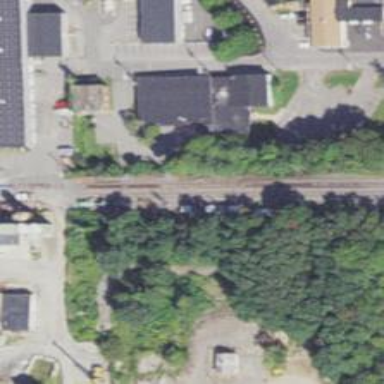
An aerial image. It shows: Junction on the railway.